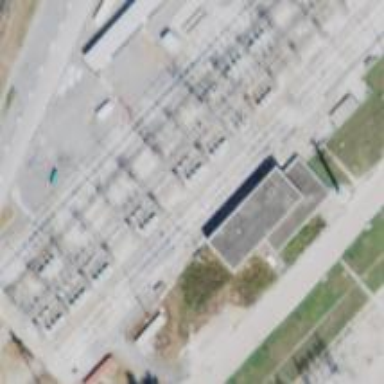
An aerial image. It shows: Switch for power supply.